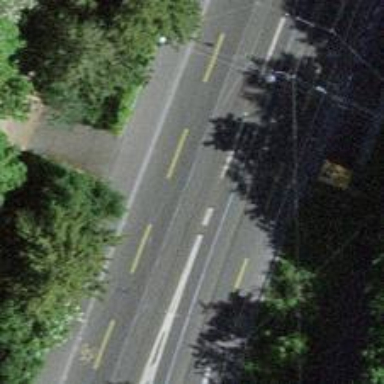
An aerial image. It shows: Tram crossing on the railway.